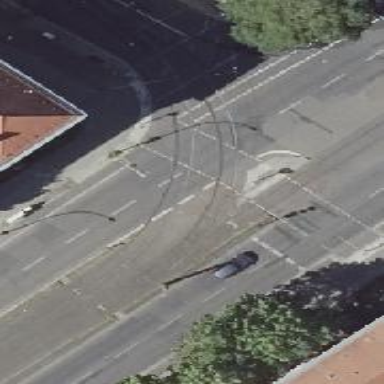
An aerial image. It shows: Tram crossing with traffic signals.